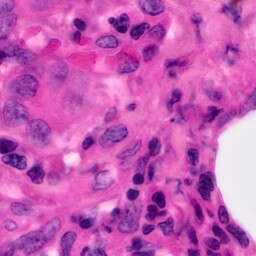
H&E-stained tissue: Pancreatic